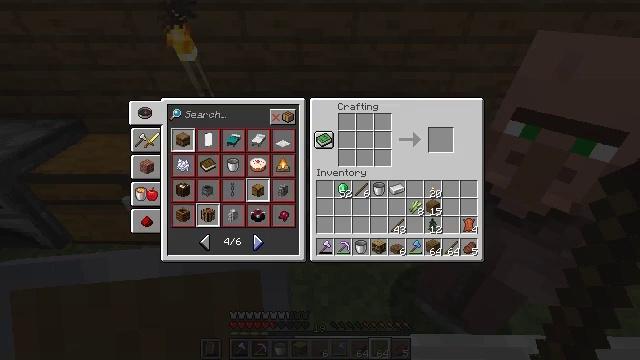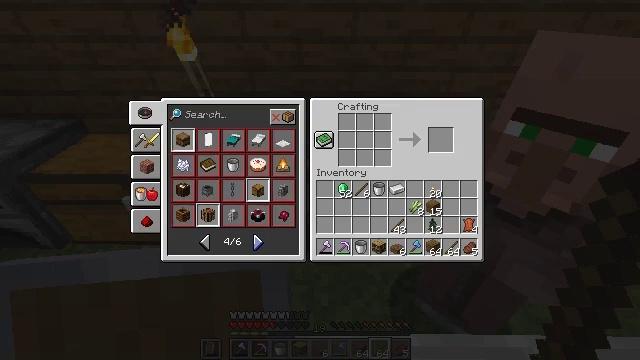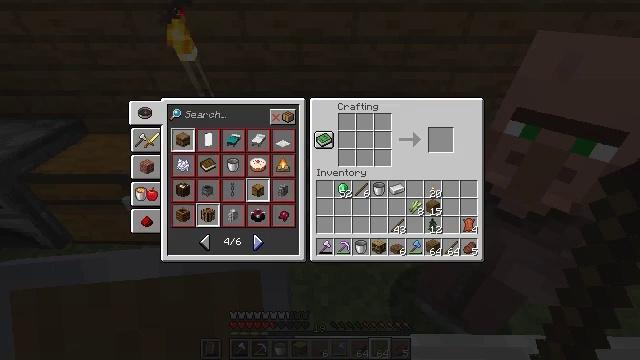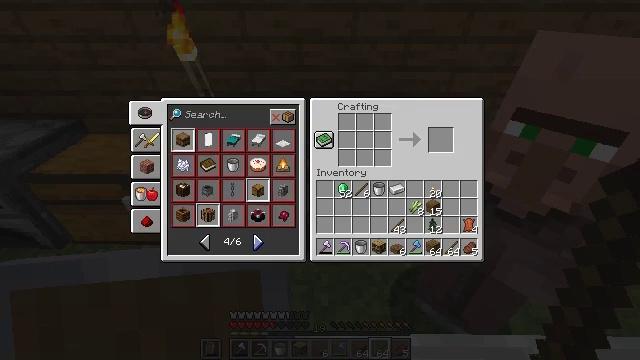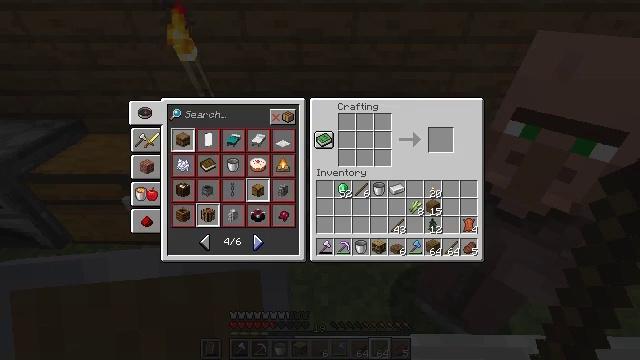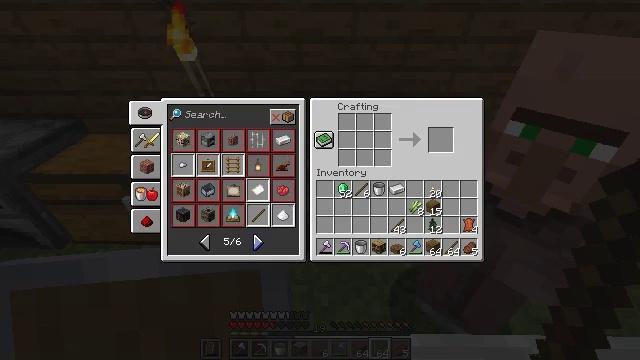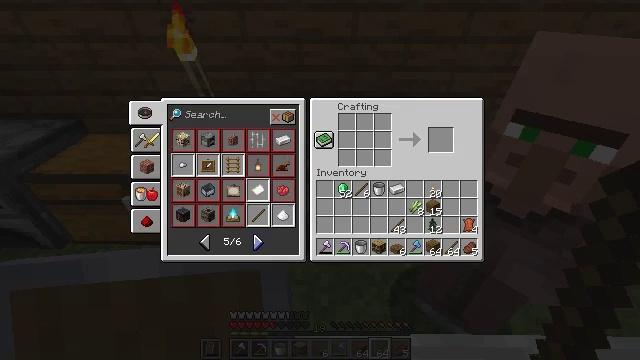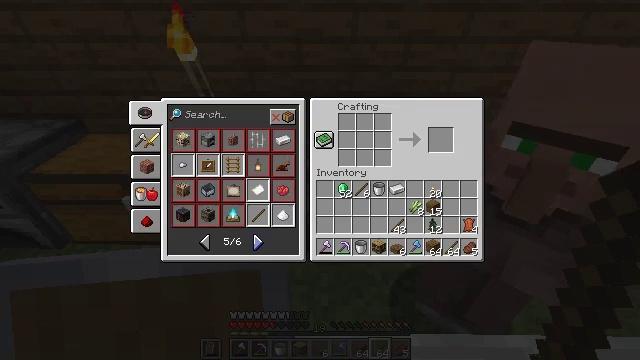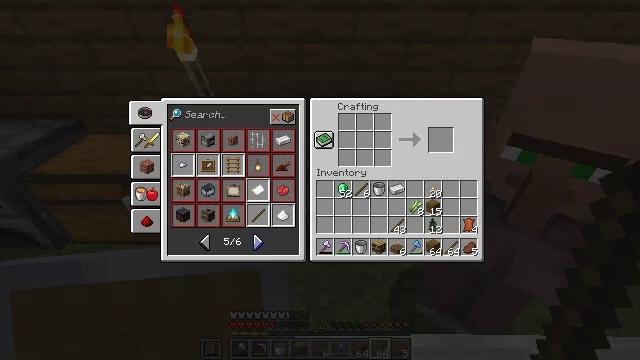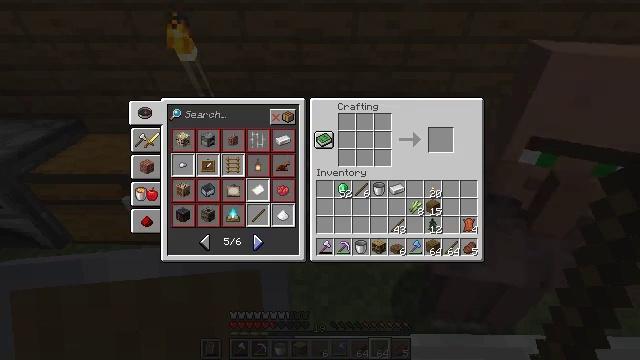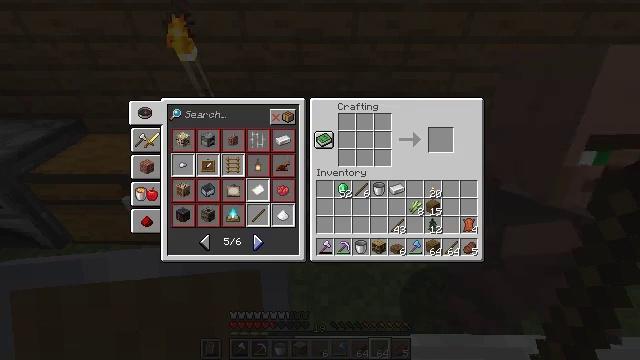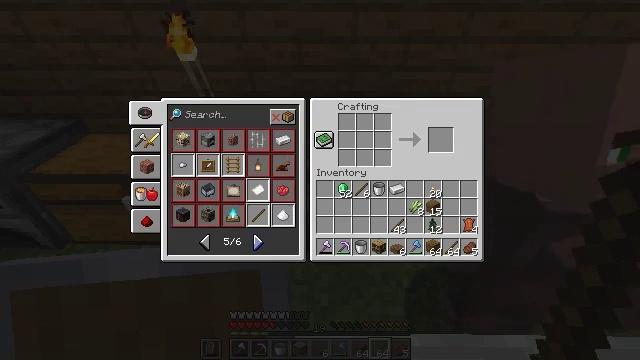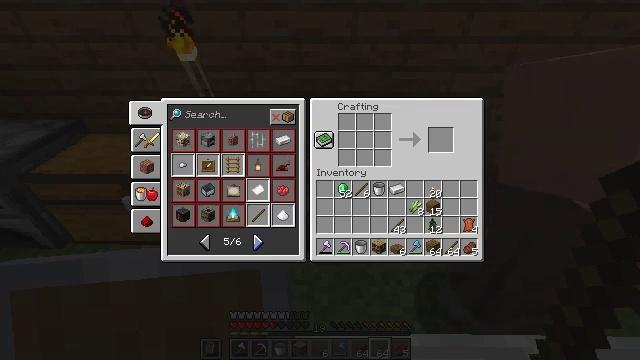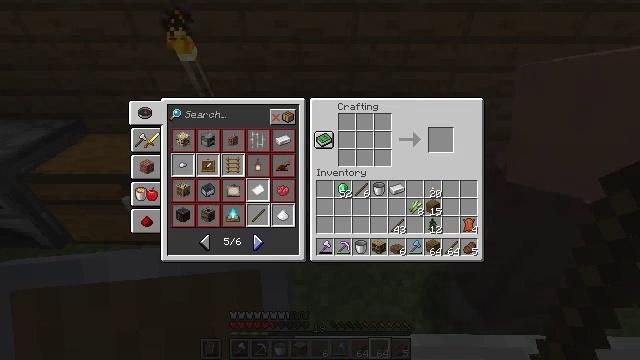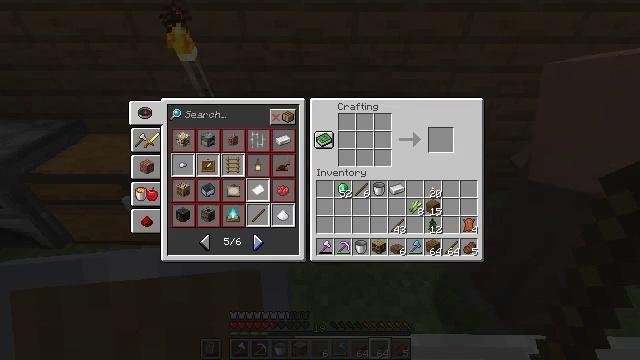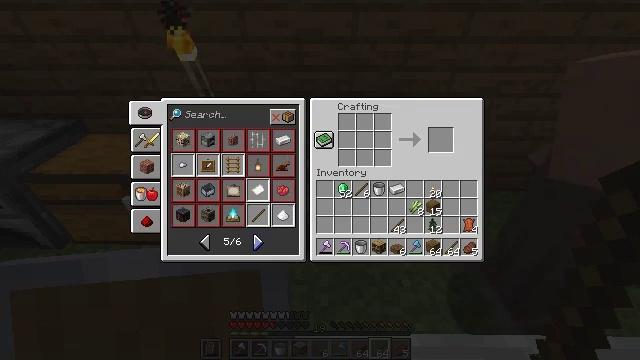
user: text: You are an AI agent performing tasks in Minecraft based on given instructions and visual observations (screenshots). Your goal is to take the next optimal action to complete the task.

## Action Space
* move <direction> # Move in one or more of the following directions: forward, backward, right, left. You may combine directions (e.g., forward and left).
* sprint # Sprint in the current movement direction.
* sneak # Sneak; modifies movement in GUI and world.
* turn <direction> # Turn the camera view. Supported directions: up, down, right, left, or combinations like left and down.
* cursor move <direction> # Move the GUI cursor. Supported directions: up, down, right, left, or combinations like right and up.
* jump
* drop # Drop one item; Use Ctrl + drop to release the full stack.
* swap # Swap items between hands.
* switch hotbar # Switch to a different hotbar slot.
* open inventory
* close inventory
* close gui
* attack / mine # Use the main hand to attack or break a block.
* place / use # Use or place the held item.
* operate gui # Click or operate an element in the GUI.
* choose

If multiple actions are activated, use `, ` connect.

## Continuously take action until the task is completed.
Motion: motion action
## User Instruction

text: Create a lectern using the crafting table.
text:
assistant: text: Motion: no_op
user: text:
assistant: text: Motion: no_op
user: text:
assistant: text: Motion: no_op
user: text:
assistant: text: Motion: no_op
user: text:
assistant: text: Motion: operate gui
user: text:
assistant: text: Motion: operate gui
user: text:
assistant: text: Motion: operate gui
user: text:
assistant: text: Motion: no_op
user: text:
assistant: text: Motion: no_op
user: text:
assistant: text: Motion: no_op
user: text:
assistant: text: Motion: no_op
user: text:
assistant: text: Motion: no_op
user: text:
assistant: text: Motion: no_op
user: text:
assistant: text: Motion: no_op
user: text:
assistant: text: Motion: no_op
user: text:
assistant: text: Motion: no_op
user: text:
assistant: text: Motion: operate gui
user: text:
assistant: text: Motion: operate gui
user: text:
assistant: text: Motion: operate gui
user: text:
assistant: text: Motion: operate gui
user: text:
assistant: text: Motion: no_op
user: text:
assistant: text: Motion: no_op
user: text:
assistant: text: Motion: no_op
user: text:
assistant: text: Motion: no_op
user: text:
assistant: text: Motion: no_op
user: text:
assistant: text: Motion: no_op
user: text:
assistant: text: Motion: no_op
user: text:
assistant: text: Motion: no_op
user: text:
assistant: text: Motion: no_op
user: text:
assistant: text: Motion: no_op